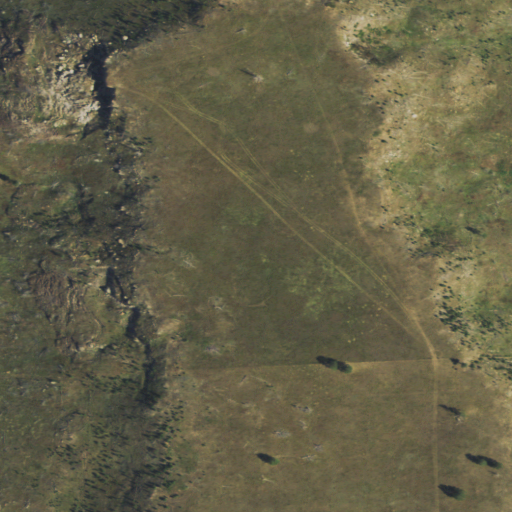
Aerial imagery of mountain in Wyoming named Green Hill containing grassland and shrub